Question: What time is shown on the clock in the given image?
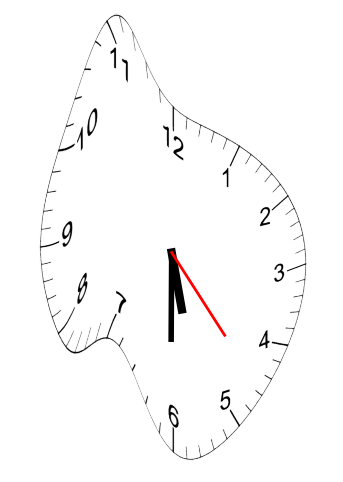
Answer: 05:30:23